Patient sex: M
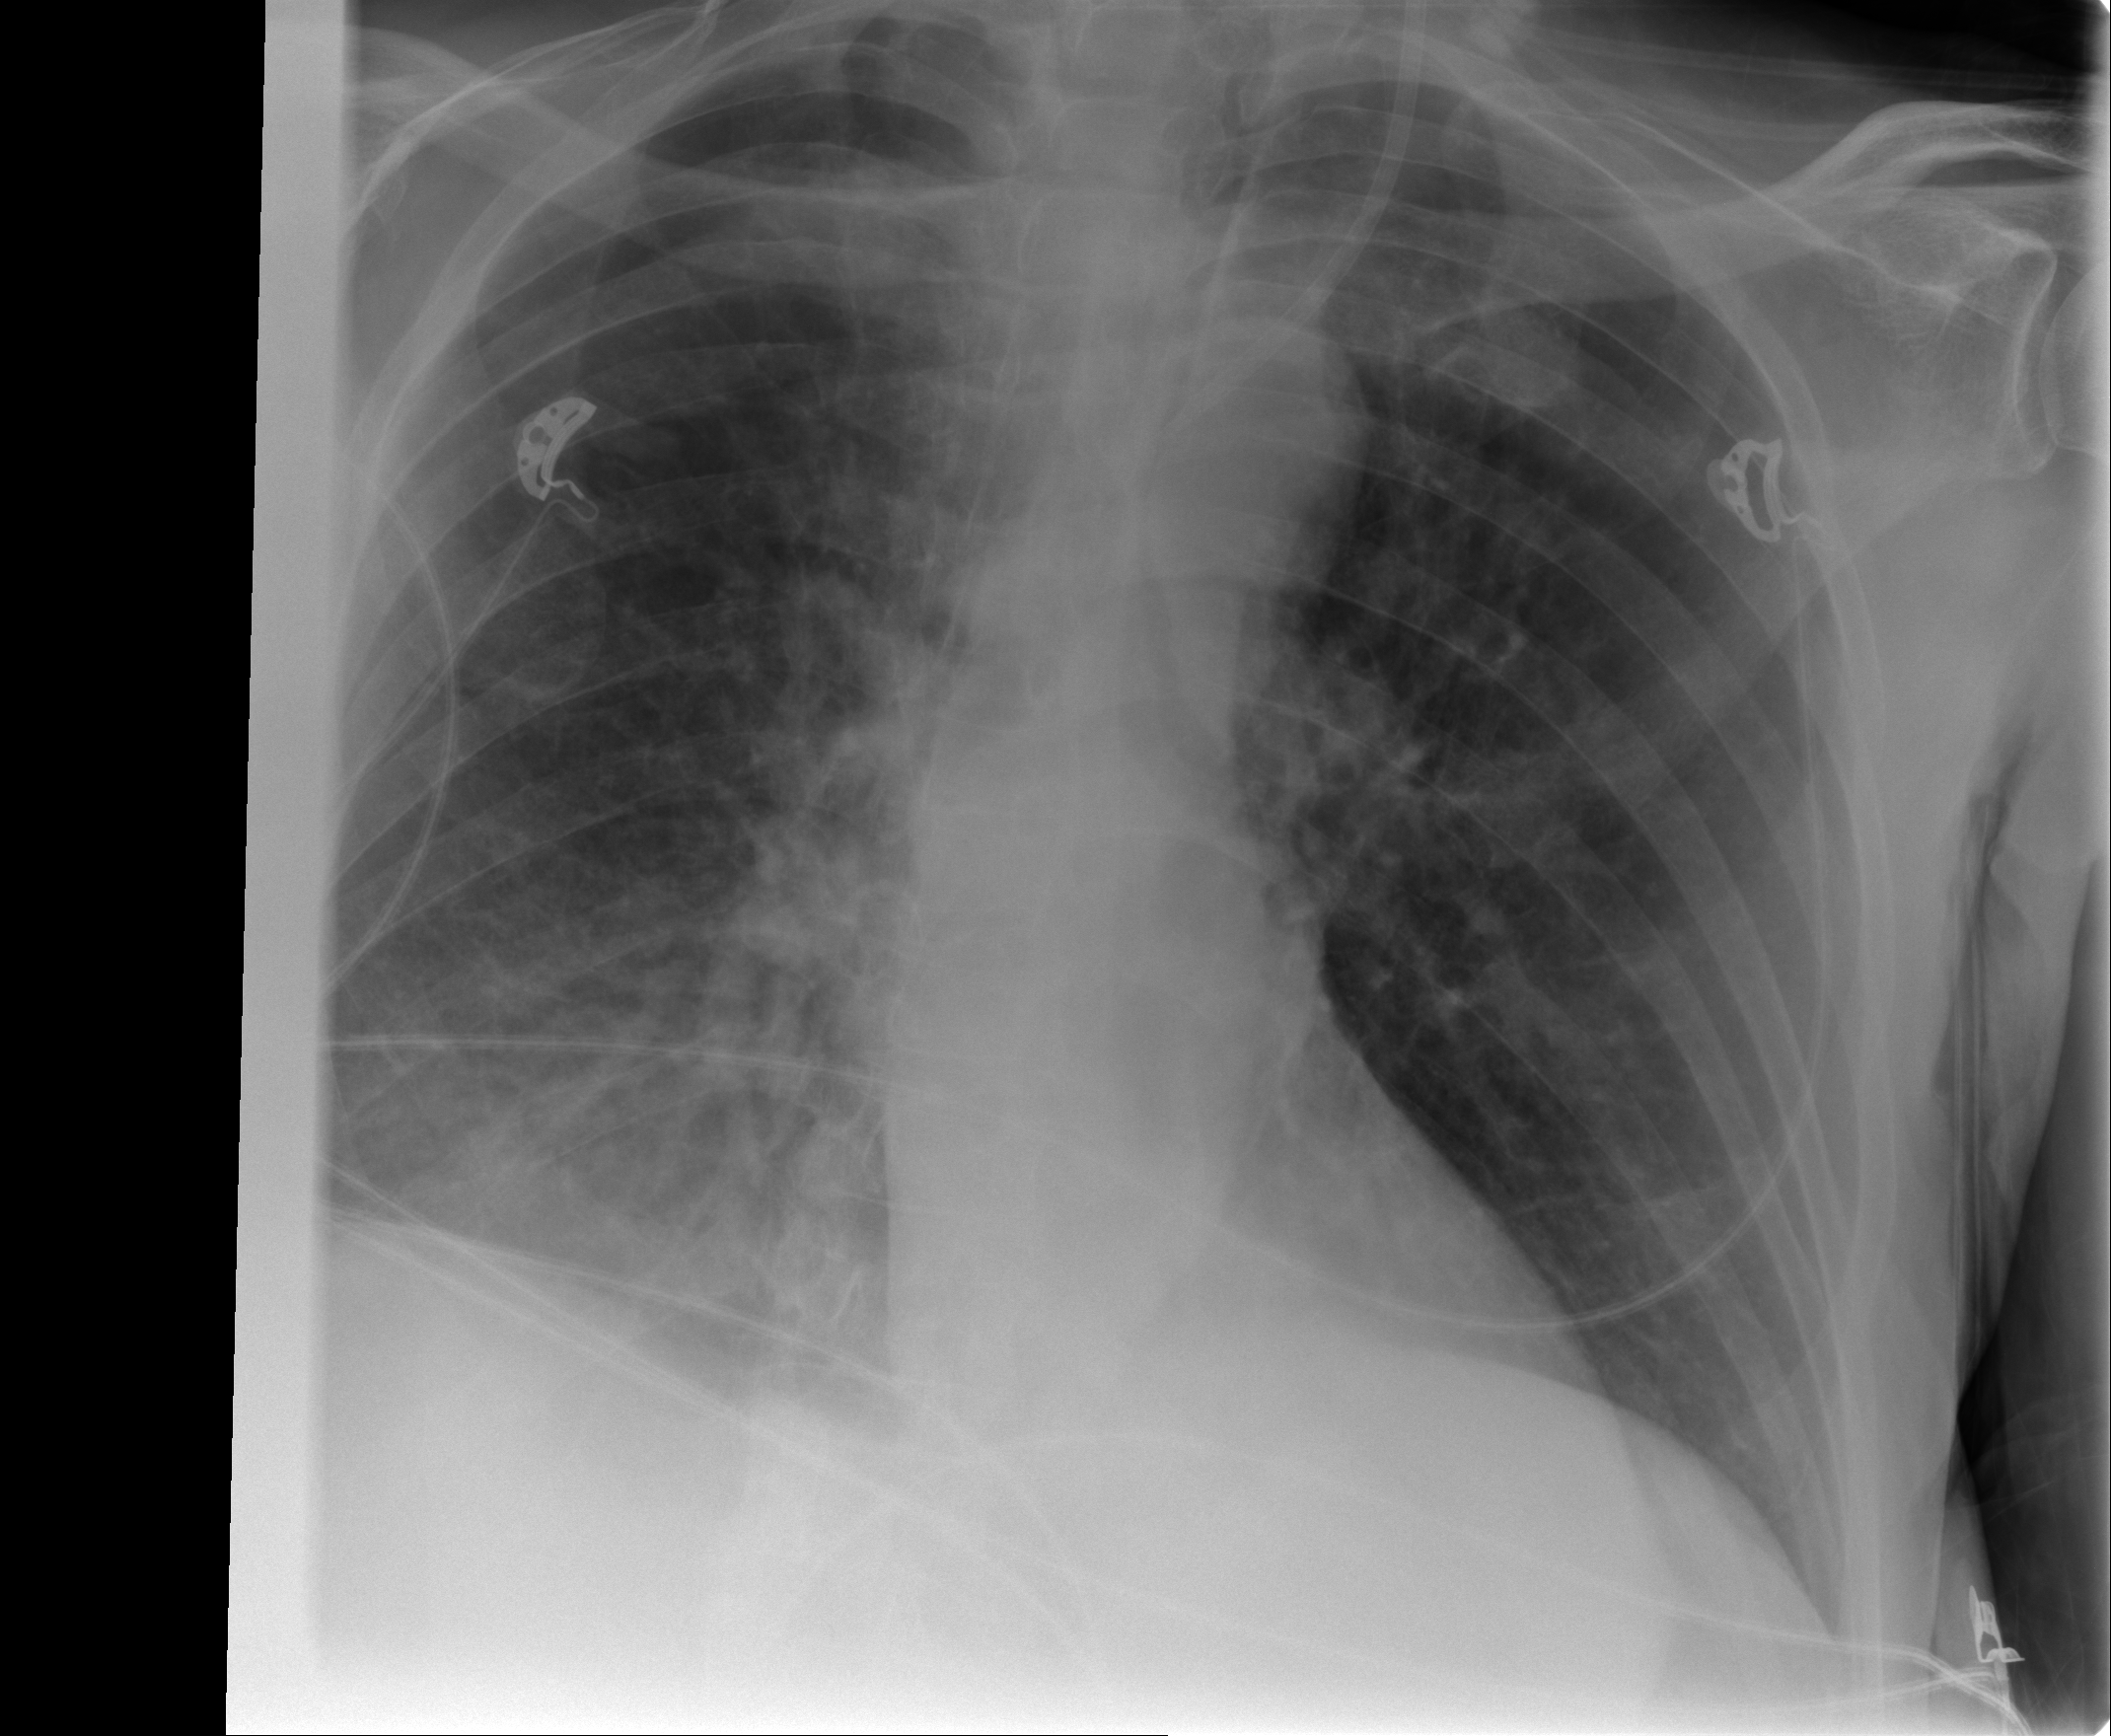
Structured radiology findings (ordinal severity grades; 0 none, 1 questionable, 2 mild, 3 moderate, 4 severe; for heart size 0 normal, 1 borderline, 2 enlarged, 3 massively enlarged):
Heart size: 0
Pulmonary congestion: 2
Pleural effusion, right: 0
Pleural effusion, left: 0
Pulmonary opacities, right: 0
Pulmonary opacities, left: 0
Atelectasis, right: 2
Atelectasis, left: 0